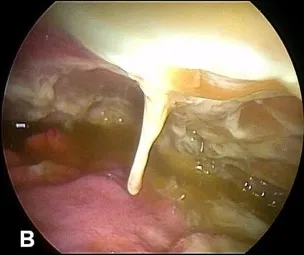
Pelvis.
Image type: endoscopy (airway_endoscopy)